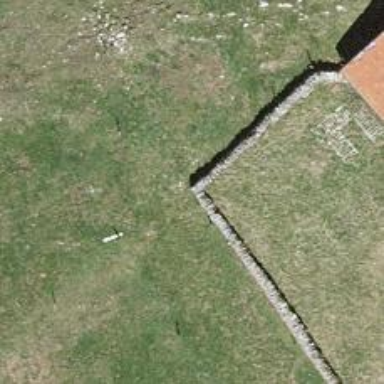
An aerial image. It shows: Wall barrier.